Question: When I used different file explorer manager apps (in android), they ask privileges for using (writing) mass storage, they show an activity to select the path 'for grant priviliges' (ex: esexplorer, asus file explorer) (see below)

I see the directory : /storage/<PHONE> corresponding to my USB mass storage. But it is only in read mode, not allowing for writing.
How can I ask the permission to write on external usb mass storage by asking path similarly to the picture by launching this activity without rooting?
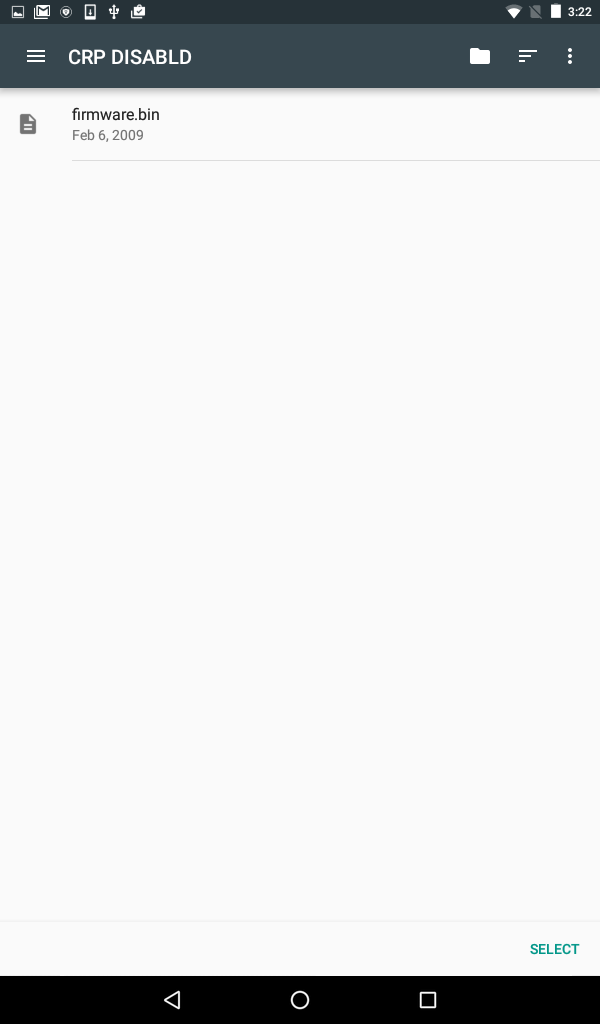
Answer: Use Storage Access Framework to write on removable devices.
Let the user pick a directory with 'Intent.ACTION_OPEN_DOCUMENT_TREE' or a file with 'Intent.ACTION_OPEN_DOCUMENT' or 'Intent.ACTION_CREATE_DOCUMENT'.
You will then get the needed permissions too.